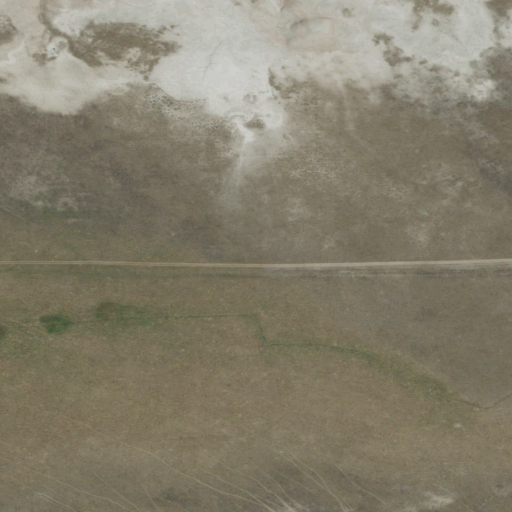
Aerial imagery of depression(s) in South Dakota named Bloom Basin containing grassland and barren land